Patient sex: M
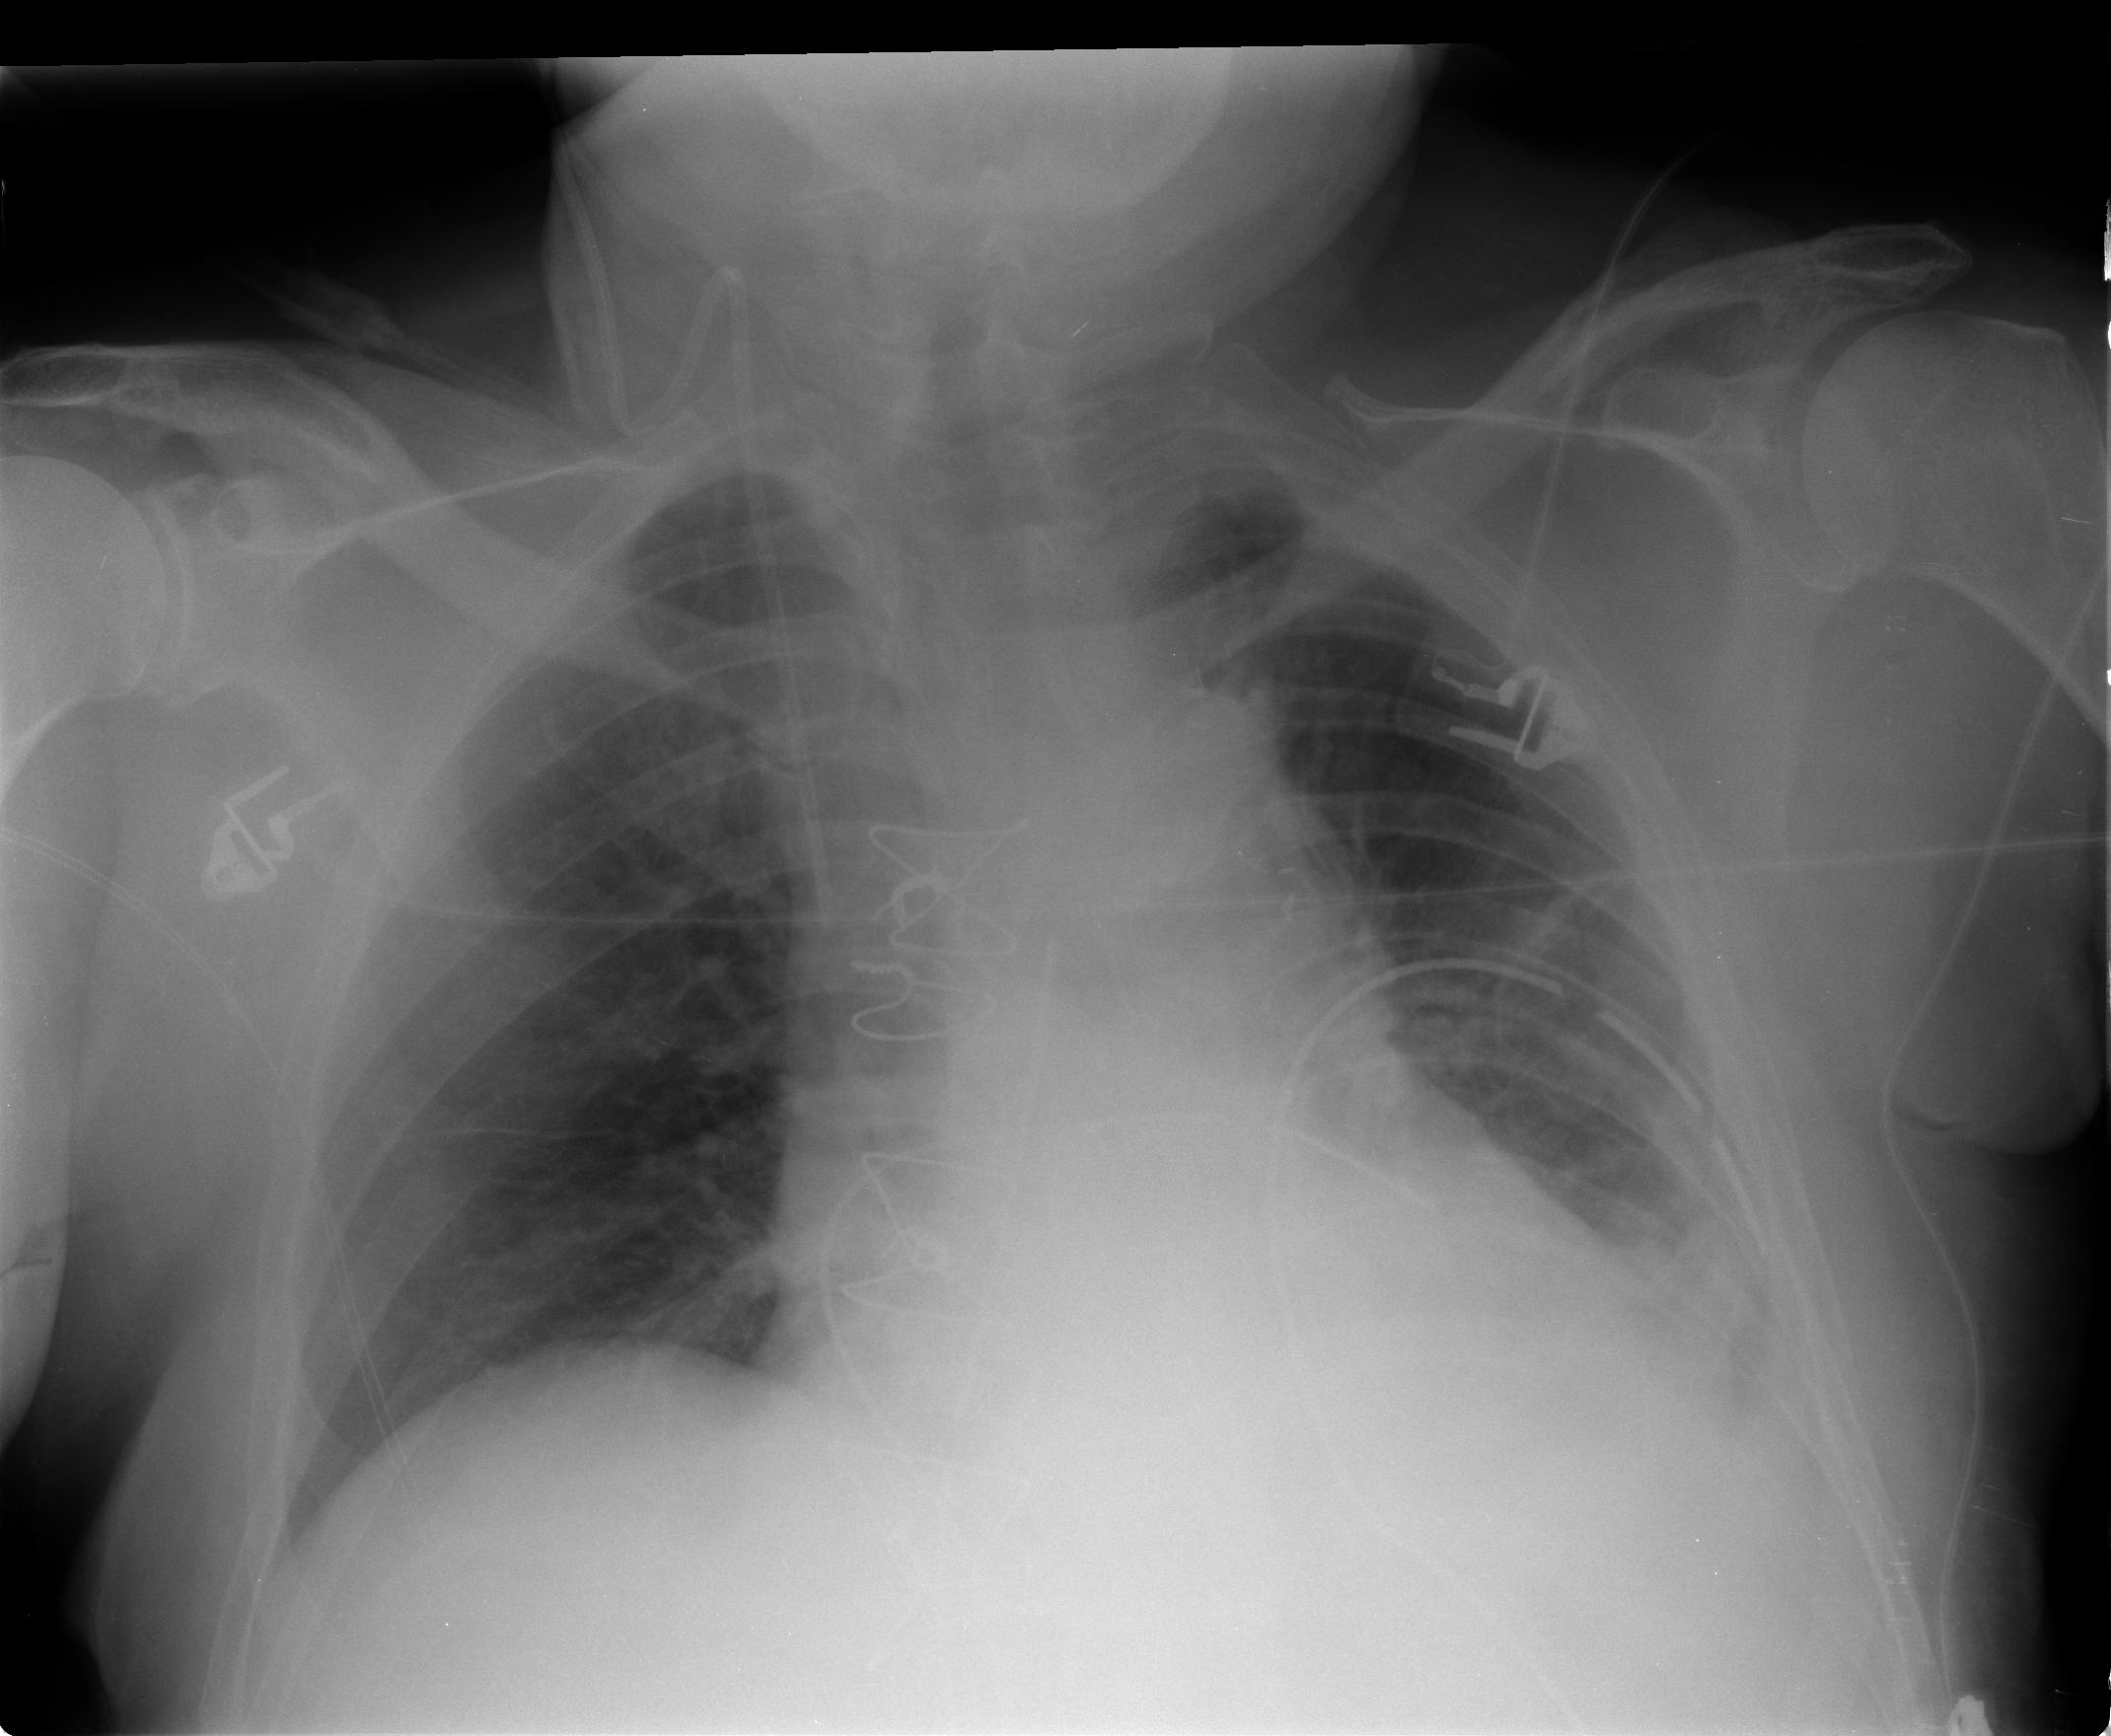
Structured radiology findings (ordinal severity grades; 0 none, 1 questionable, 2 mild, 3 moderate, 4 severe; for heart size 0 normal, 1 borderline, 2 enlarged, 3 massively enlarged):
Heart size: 2
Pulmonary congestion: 1
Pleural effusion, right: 0
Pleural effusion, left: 2
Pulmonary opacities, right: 0
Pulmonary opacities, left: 0
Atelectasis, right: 0
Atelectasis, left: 2